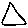
Label: triangle